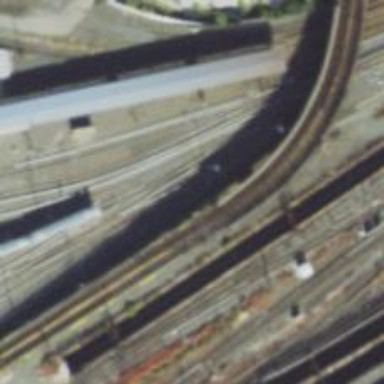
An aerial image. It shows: Electrified railway yard with rail tracks.